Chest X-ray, PA view. Patient: 64 years old, sex M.
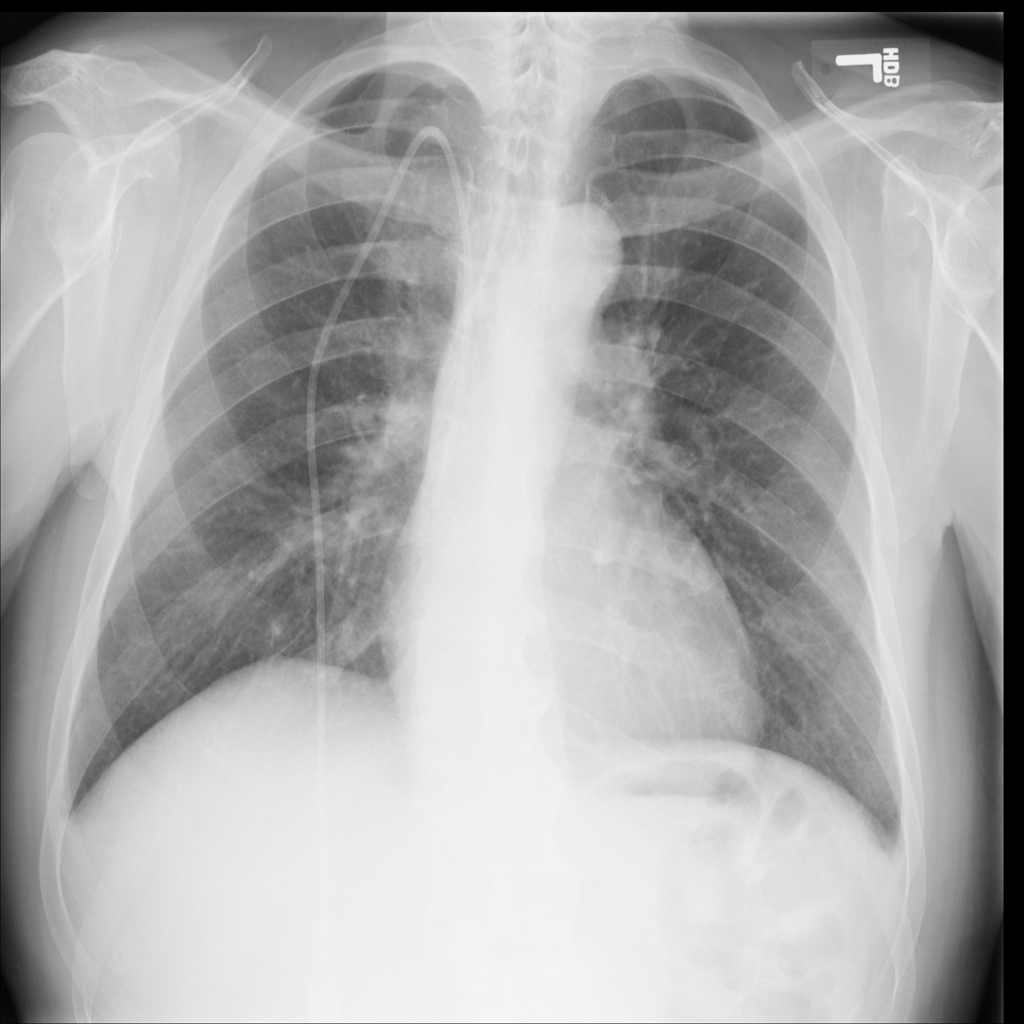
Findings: No Finding